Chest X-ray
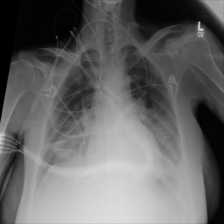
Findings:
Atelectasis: negative
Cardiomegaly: negative
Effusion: negative
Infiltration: negative
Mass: negative
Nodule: negative
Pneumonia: negative
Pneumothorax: negative
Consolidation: negative
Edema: negative
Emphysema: negative
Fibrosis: negative
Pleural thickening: negative
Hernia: negative